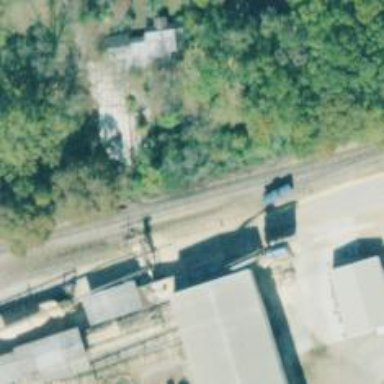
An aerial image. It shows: Rail spur service.